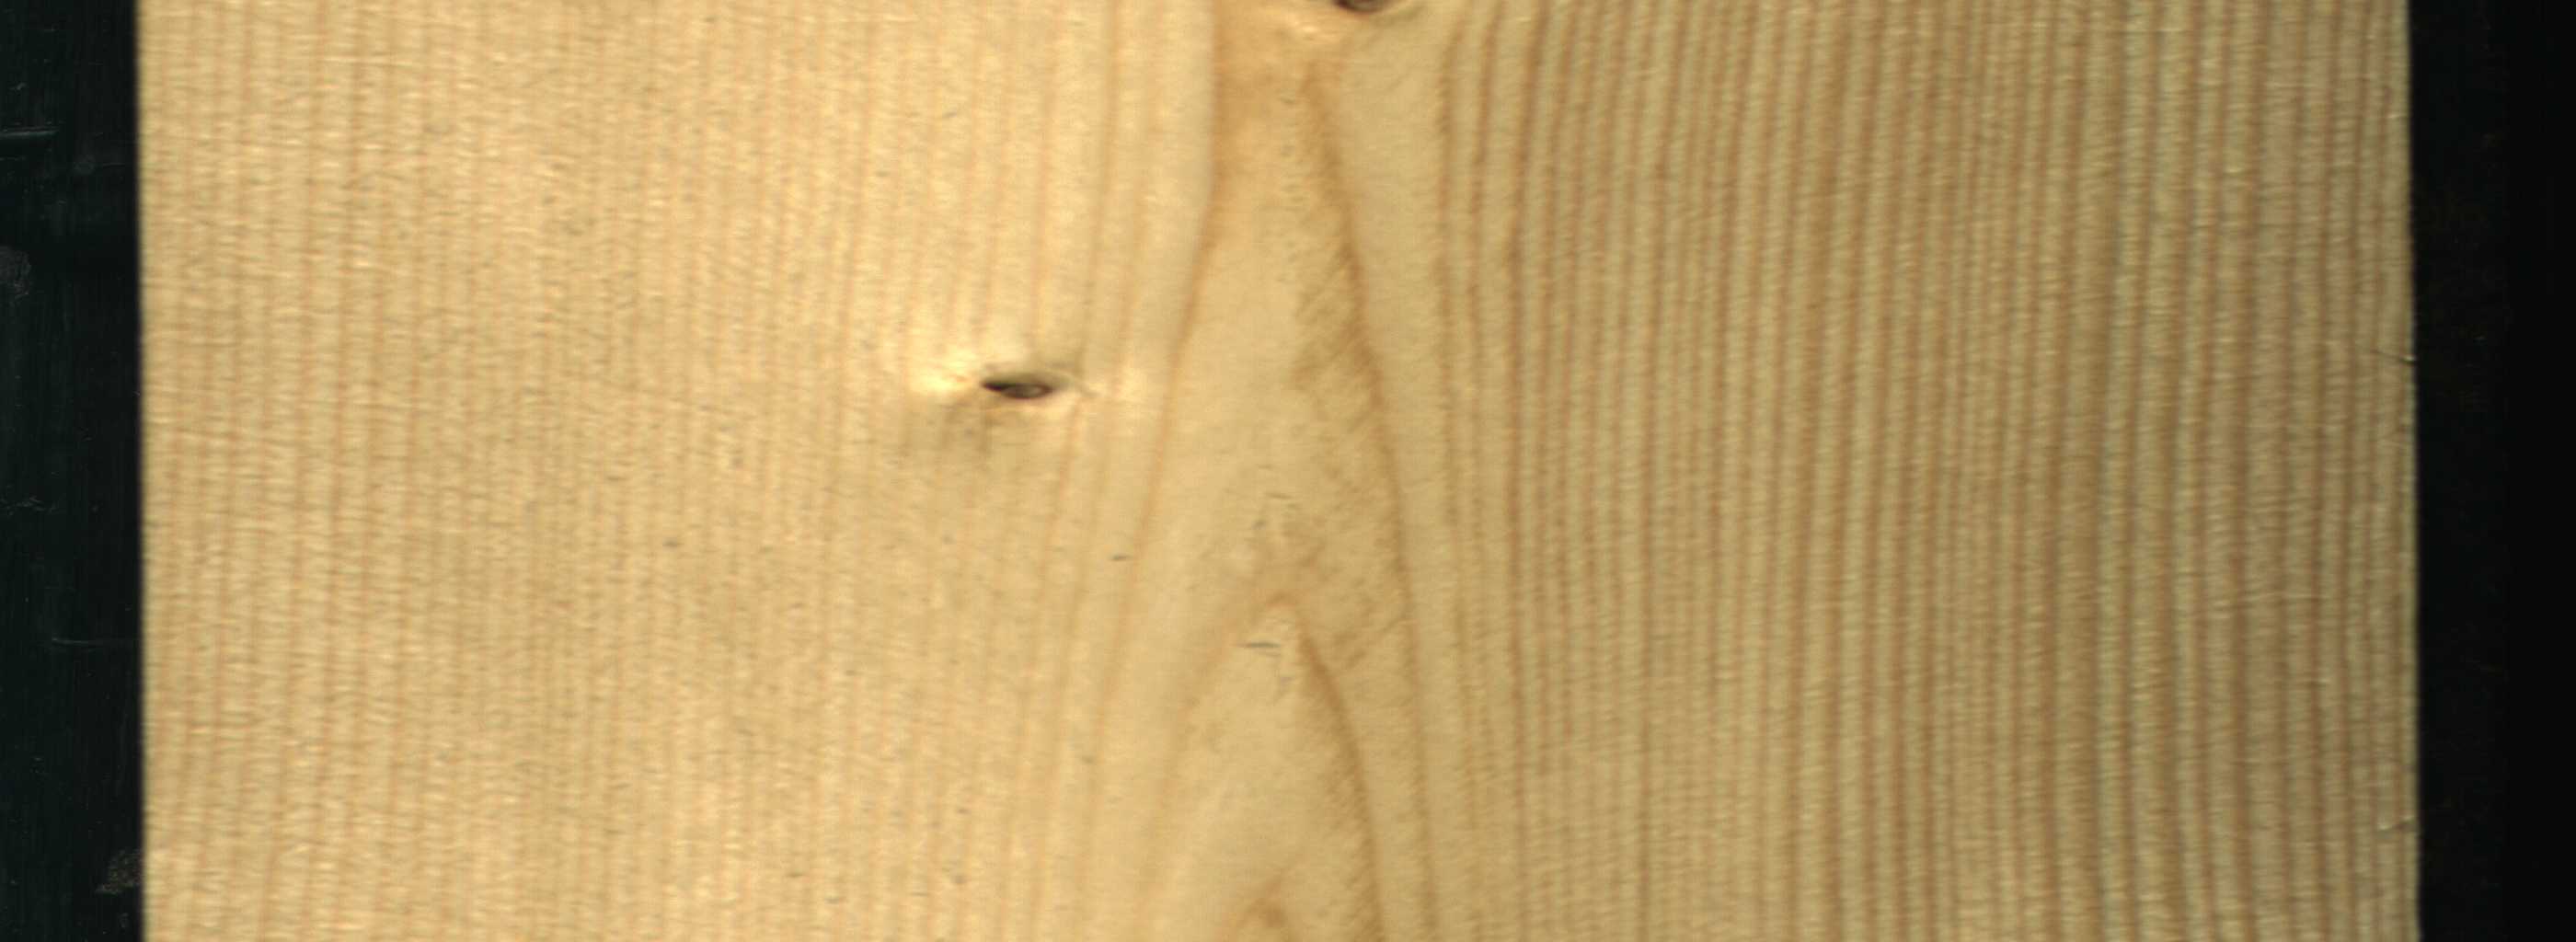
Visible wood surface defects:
Live_Knot
Live_Knot